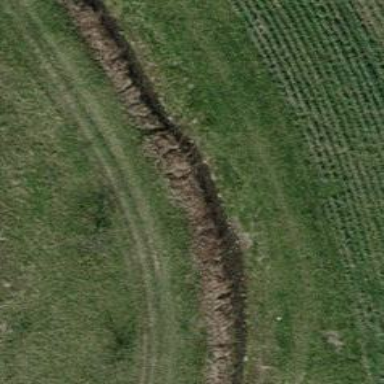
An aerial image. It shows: Ditch in the surroundings.